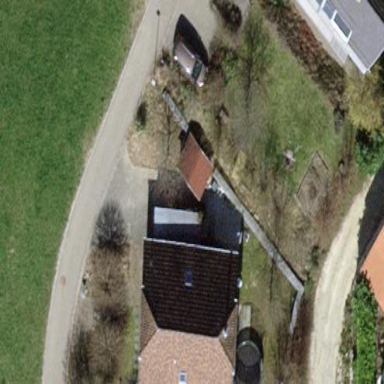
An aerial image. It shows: Hipped roof house.